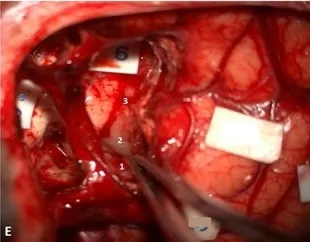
(E and F) Surgical resection with origin of perforators from M1 [1], tumour surrounding perforators [2] and perforators [3.
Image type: medical_photograph (other_medical_photograph)